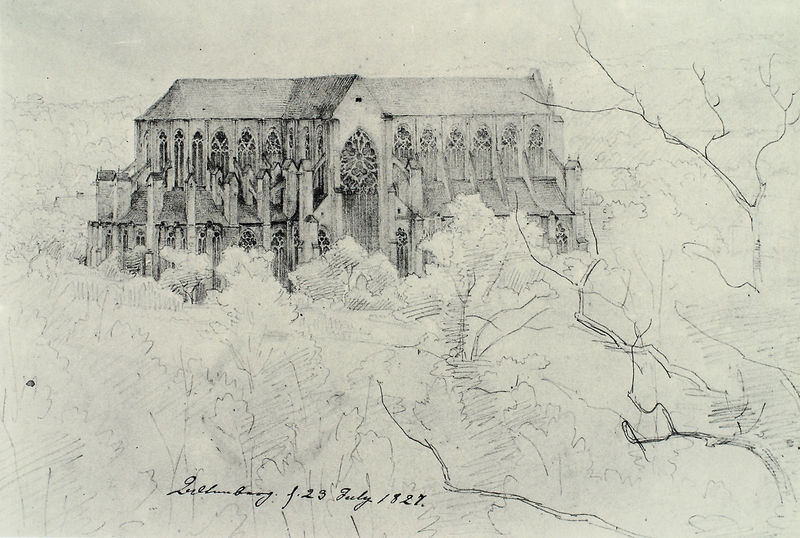
Titel: Altenberger Kirche
Künstler: Carl Friedrich Lessing
Institution: Ohio/USA, Cincinnati Art Museum
Schlagwörter: baum, blätter, feder, weiß, bäume, äste, fenster, grau, schwarz, skizze, zeichnung, dach, gebäude, haus, ast, natur, zweige, kirche, gotik, wald, schiff, schrift, ansicht, giebel, schriftzug, kloster, türme, dom, schwarz-weiß, schraffur, bleistift, langhaus, gotisch, rosette, spitzbögen, geäst, streben, rosetten, juli, gibel, 1827, huli